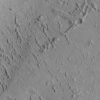
Atmospheric dust classification: not_dusty